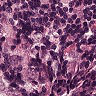
Metastatic tissue present: yes